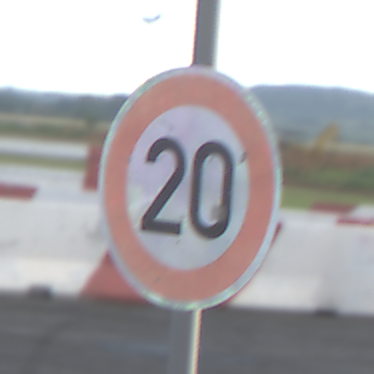
Verkehrszeichen: Geschwindigkeit20
Umgebung: Outdoor, RoadRail
Tageszeit: MorningAfternoon
Wetter: PartlyCloudy
Licht: Natural
Jahreszeit: NotSpecified
Kontrast: LowContrast